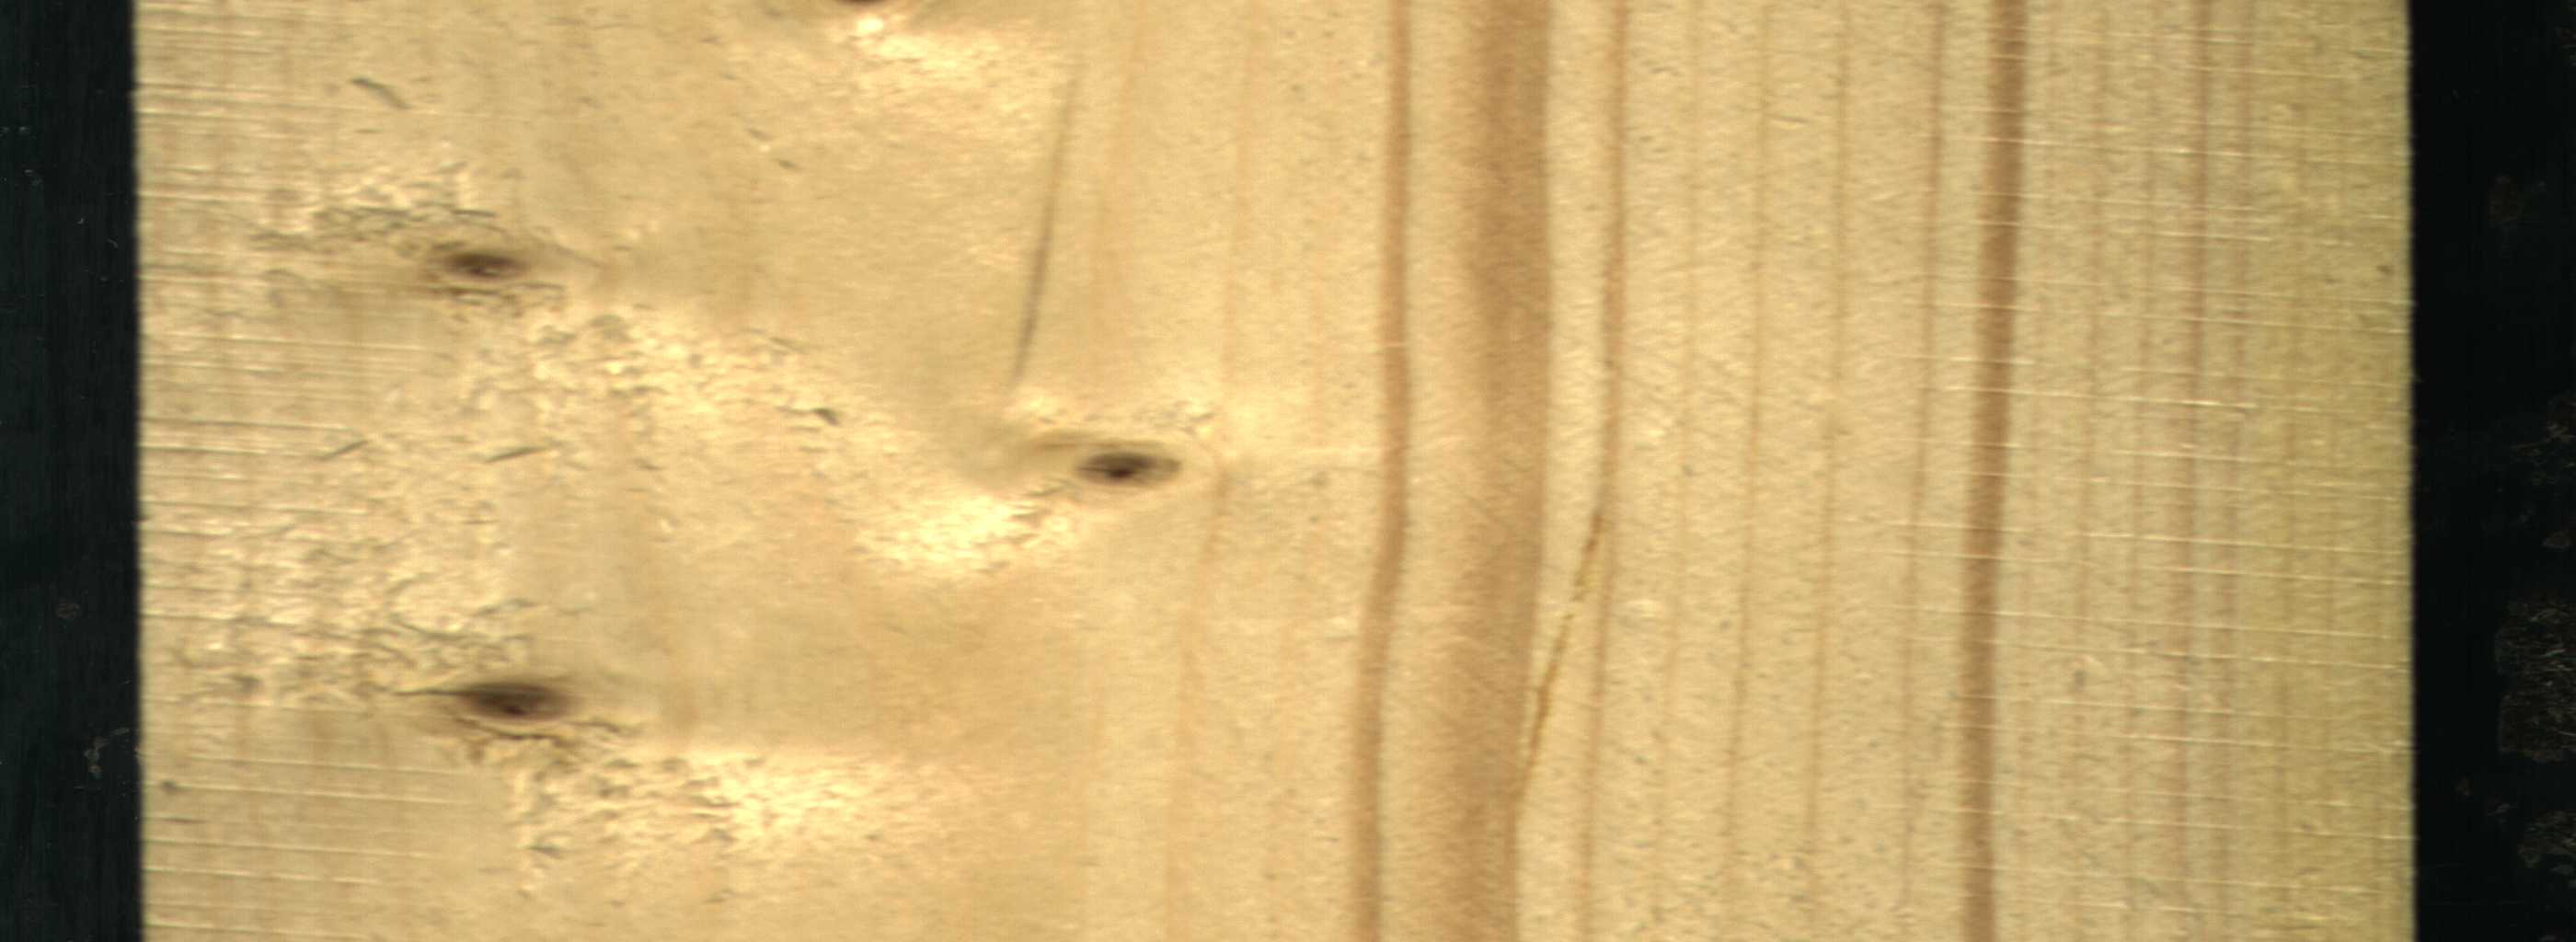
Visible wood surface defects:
Live_Knot
Live_Knot
Live_Knot